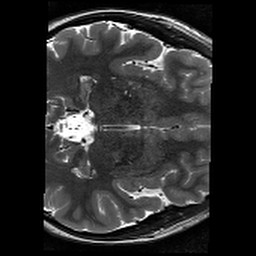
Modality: T2w
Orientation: axial